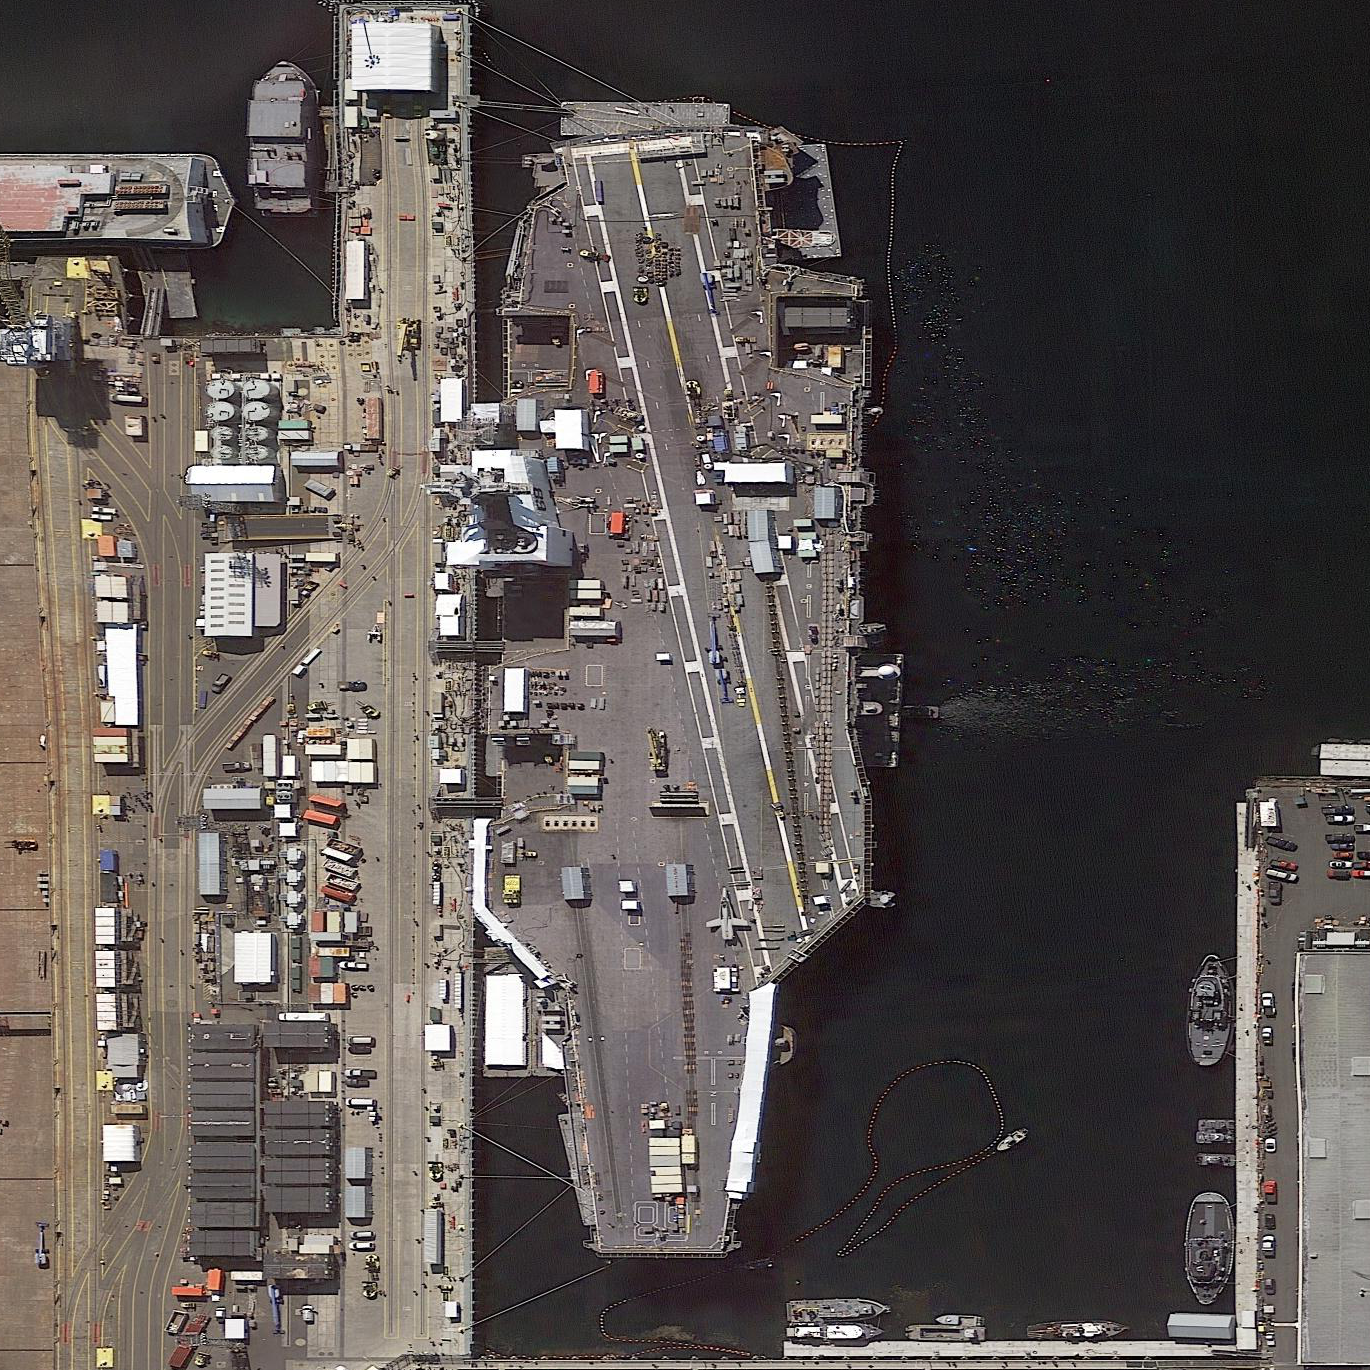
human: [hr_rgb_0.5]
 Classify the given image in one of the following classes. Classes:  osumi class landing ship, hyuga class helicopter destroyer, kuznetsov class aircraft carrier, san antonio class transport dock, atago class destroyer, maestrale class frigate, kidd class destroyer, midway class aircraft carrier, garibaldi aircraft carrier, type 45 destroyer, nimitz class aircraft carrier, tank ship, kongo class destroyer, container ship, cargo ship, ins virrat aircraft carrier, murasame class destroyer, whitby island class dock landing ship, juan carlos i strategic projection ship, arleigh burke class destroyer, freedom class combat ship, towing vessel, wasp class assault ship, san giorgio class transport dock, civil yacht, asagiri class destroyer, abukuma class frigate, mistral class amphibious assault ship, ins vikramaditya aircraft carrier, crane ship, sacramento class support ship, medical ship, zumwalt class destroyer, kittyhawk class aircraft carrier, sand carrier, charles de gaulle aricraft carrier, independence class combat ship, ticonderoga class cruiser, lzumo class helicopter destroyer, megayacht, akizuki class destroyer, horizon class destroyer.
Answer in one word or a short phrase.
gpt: Nimitz class aircraft carrier